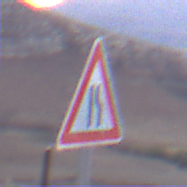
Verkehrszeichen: EinseitigVerengteFahrbahnRechts
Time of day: Dusk
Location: Outdoor (Nature)
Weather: Clear
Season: NotSpecified
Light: Natural